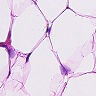
Metastatic tissue present: no